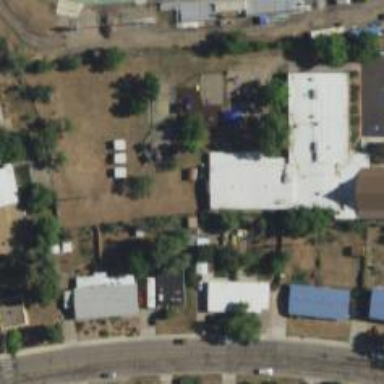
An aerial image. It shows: Building that serves as place of worship.